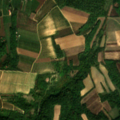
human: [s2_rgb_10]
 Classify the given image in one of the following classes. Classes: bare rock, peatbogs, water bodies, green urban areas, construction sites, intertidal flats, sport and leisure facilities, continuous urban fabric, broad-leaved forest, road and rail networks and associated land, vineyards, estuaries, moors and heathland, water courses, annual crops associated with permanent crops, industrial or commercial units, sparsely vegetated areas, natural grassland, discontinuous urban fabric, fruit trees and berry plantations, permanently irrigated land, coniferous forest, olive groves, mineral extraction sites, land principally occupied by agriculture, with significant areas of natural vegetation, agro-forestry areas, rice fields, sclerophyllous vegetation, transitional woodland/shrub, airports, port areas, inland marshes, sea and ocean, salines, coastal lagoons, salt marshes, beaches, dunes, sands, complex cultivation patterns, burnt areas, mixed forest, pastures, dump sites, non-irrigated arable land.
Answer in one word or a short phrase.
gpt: non-irrigated arable land, vineyards, complex cultivation patterns, land principally occupied by agriculture, with significant areas of natural vegetation, broad-leaved forest